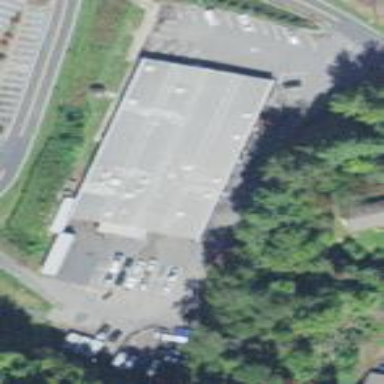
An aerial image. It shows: Parking area with asphalt surface.